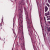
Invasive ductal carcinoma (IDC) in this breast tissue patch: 1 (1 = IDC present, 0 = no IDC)